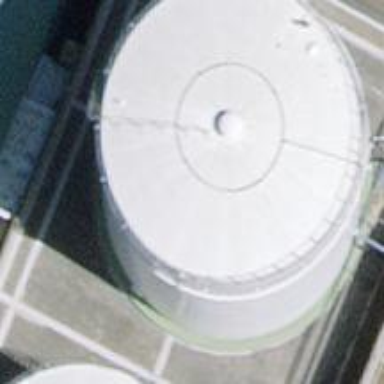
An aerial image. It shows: Storage tank building.